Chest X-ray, PA view. Patient: 68 years old, sex F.
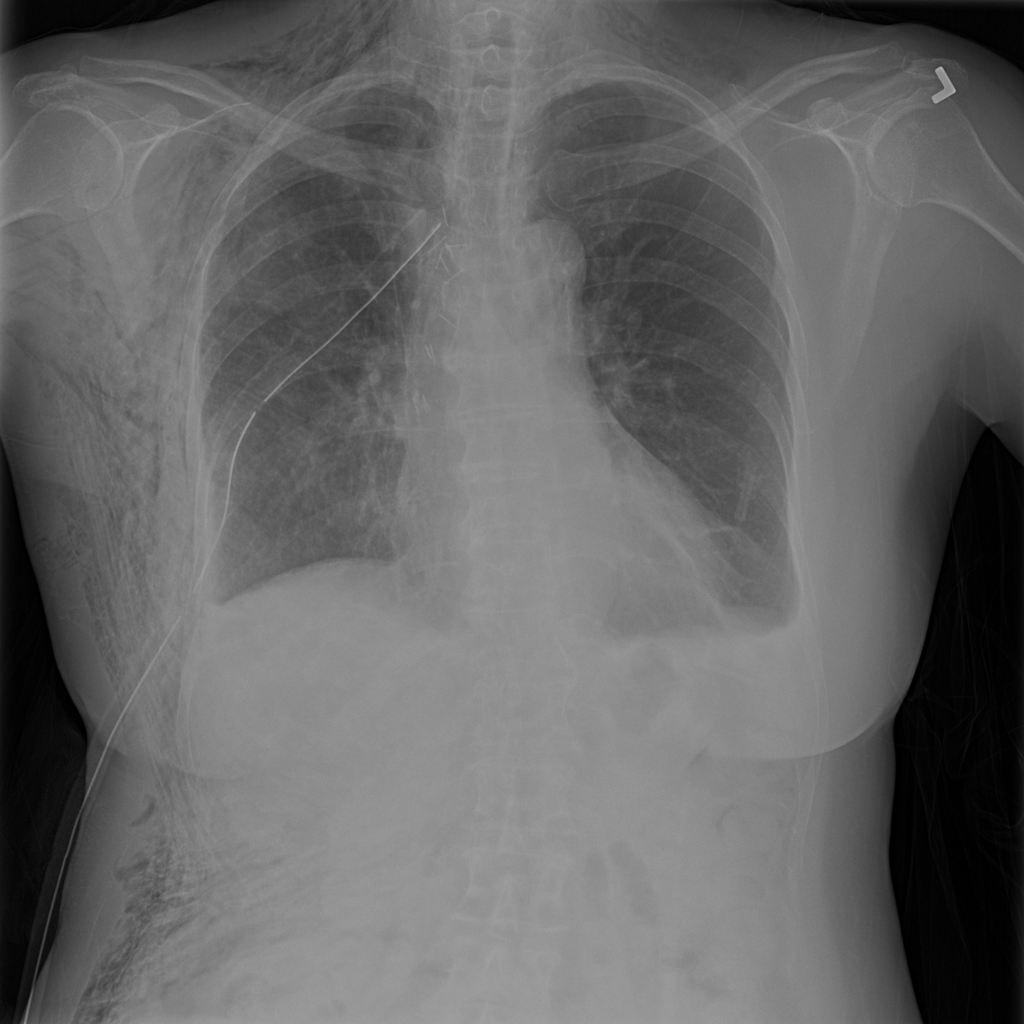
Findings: Atelectasis, Effusion, Emphysema, Pleural_Thickening, Pneumothorax